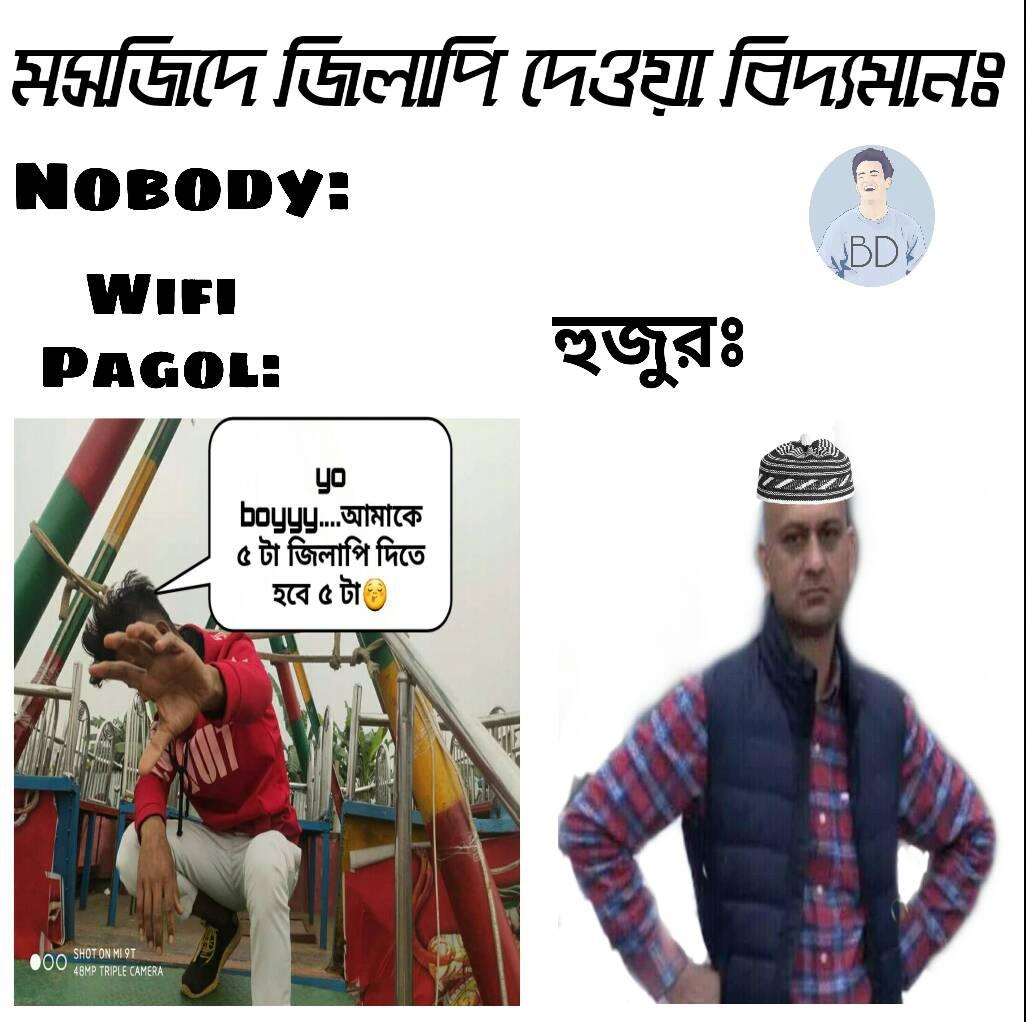
Caption: মসজিদে জিলাপি দেওয়া বিদ্যমানঃ   NOBODY:   WIFI   PAGOL:     yo boyy....  আমাকে ৫ টা জিলাপি দিতে হবে ৫ টা         হুজুরঃ
Label: non-hate